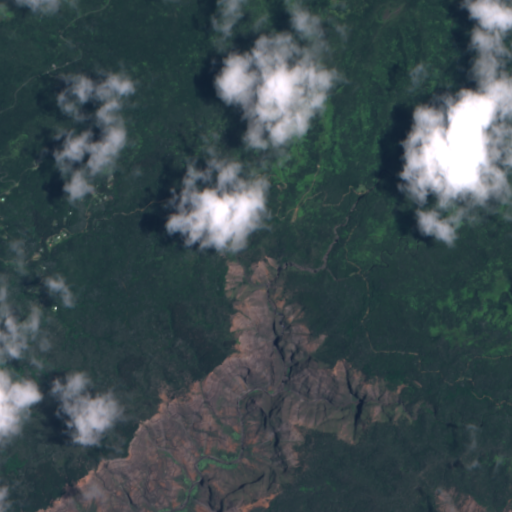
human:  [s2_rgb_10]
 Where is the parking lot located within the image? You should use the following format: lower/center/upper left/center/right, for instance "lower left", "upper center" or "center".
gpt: The parking lot is located in the upper left of the image.
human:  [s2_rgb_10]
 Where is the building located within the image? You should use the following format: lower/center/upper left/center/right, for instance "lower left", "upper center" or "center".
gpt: The building is located in the center of the image.
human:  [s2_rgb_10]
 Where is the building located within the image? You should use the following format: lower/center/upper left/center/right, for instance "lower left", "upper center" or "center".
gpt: The building is located in the upper left of the image.
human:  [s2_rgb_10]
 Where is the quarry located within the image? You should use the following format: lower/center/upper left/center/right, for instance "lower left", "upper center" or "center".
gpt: There is no quarry in the image.